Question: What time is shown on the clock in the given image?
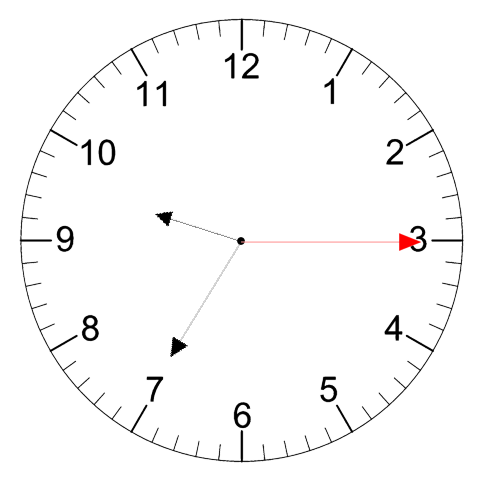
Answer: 09:35:15